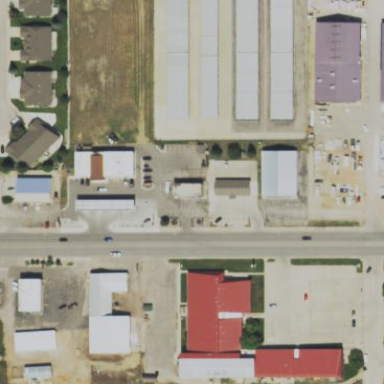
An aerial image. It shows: Storage rental shop.